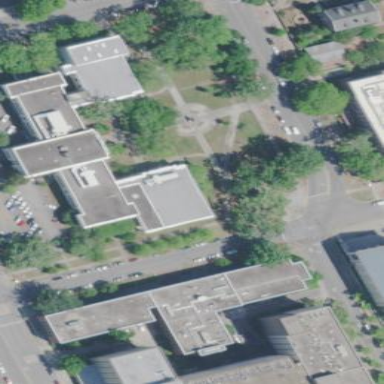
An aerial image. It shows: View of university building.